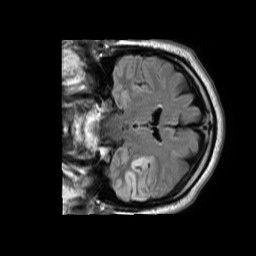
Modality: FLAIR
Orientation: coronal
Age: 74
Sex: male
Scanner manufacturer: philips
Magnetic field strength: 1.5 T
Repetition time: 11 s
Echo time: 0.14 s